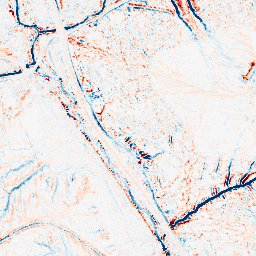
Category: edge_preserving
Decomposition family: median
Decomposition parameters: size: 7
Upsampling method: sinc_blackman
Upsampling parameters: scale: 2
kernel_size: 16
Upsampling scale: 2